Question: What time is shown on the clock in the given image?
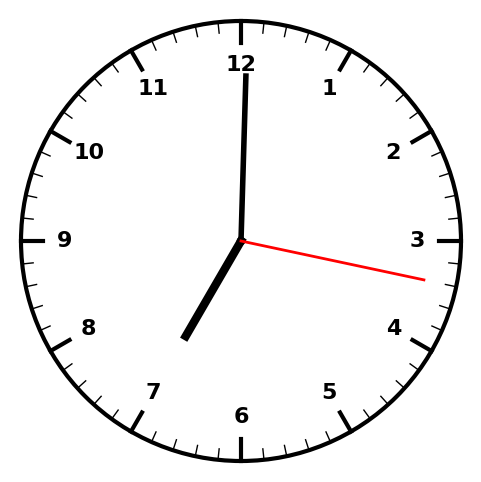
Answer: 07:00:17